九年级 · 度量几何学
(本小题 8.0 分)

(1)如图1, 在 $\triangle A B C$ 中, 点 $D$ 在线段 $B C$ 上, $\angle B A D=75^{\circ}, \angle C A D=, A D=2, B D=2 D C$,求 $A C$ 的长.

图 1

(2)如图2, 在四边形 $A B C D$ 中, $\angle B A C=90^{\circ}, \angle C A D=30^{\circ}, \angle A D C=75^{\circ}, A C$ 与 $B D$ 交于点 $E$, $A E=2, B E=2 E D$, 求 $B C$ 的长.

图 2
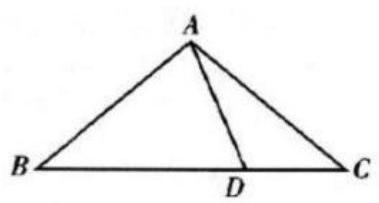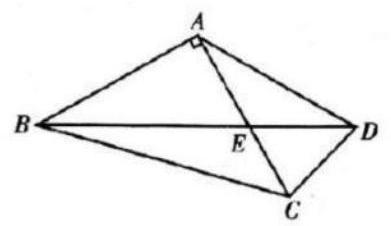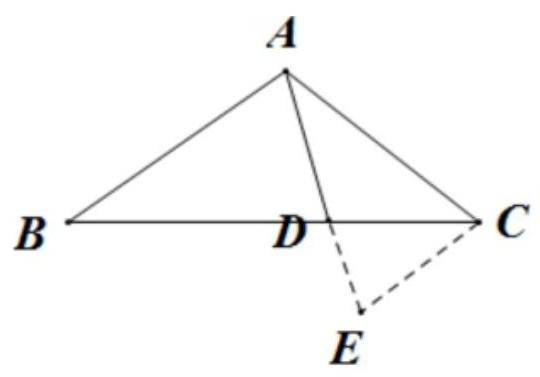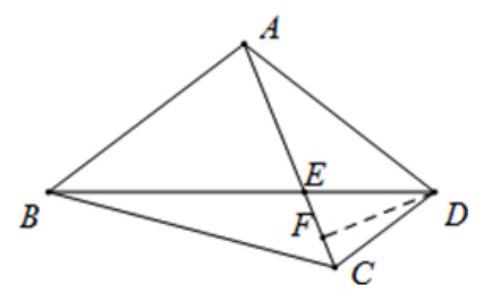
答案: 解: (1)过点 $C$ 作 $C E / / A B$ 交 $A D$ 的延长线于点 $E$

$$
\begin{aligned}
& \because C E / / A B \\
& \therefore \triangle A B D \sim \triangle E C D \\
& \therefore \frac{B D}{D C}=\frac{A D}{D E} \\
& \because B D=2 D C \\
& \therefore \frac{2 D C}{D C}=\frac{2}{D E} \\
& \therefore D E=1 \\
& \because C E / / A B \\
& \therefore \angle E=\angle B A D=75^{\circ}
\end{aligned}
$$

$$
\begin{aligned}
& \because \angle C A D=30^{\circ} \\
& \therefore \angle A C E=75^{\circ} \\
& \therefore \angle E=\angle A C E \\
& \therefore A C=A E=A D+D E=2+1=3
\end{aligned}
$$

(2)如图, 过点 $D$ 作 $D F \perp A C$ 于点 $F$

$$
\begin{aligned}
& \because \angle B A C=90^{\circ}=\angle D F A \\
& \therefore A B / / D F
\end{aligned}
$$

$\therefore \triangle A B E \sim \triangle F D E$

$$
\therefore \frac{A B}{D F}=\frac{A E}{E F}=\frac{B E}{D E}=2
$$

$\therefore E F=1, A B=2 D F$

在 $\triangle A C D$ 中, $\angle C A D=30^{\circ}$

$$
\angle A D C=75^{\circ}
$$

$\therefore \angle A C D=75^{\circ}, A C=A D$

$$
\begin{aligned}
& \because D F \perp A C \\
& \therefore \angle A F D=90^{\circ}
\end{aligned}
$$

在 $\triangle A F D$ 中, $A F=A E+E F=2+1=3$

$$
\angle F A D=30^{\circ}
$$

$\therefore D F=A F \tan 30^{\circ}=3 \times \frac{1}{\sqrt{3}}=\sqrt{3}, A D=2 D F=2 \sqrt{3}$

$\therefore A C=A D=2 \sqrt{3}, A B=2 D F=2 \sqrt{3}$

$\therefore B C=\sqrt{A B^{2}+A C^{2}}=\sqrt{(2 \sqrt{3})^{2}+(2 \sqrt{3})^{2}}=2 \sqrt{6}$.
【解析】本题主要考查相似三角形的判定与性质, 锐角三角函数解直角三角形, 掌握相似三角形的判定与性质是解题关键.

(1)过点 $C$ 作 $C E / / A B$ 交 $A D$ 的延长线于点 $E$, 根据相似三角形的判定与性质及平行线的性质求解;

(2)如图, 过点 $D$ 作 $D F \perp A C$ 于点 $F$, 根据相似三角形的判定与性质及锐角三角函数的定义求解.